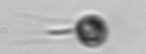
Label: flagellate